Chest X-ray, PA view. Patient: 45 years old, sex F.
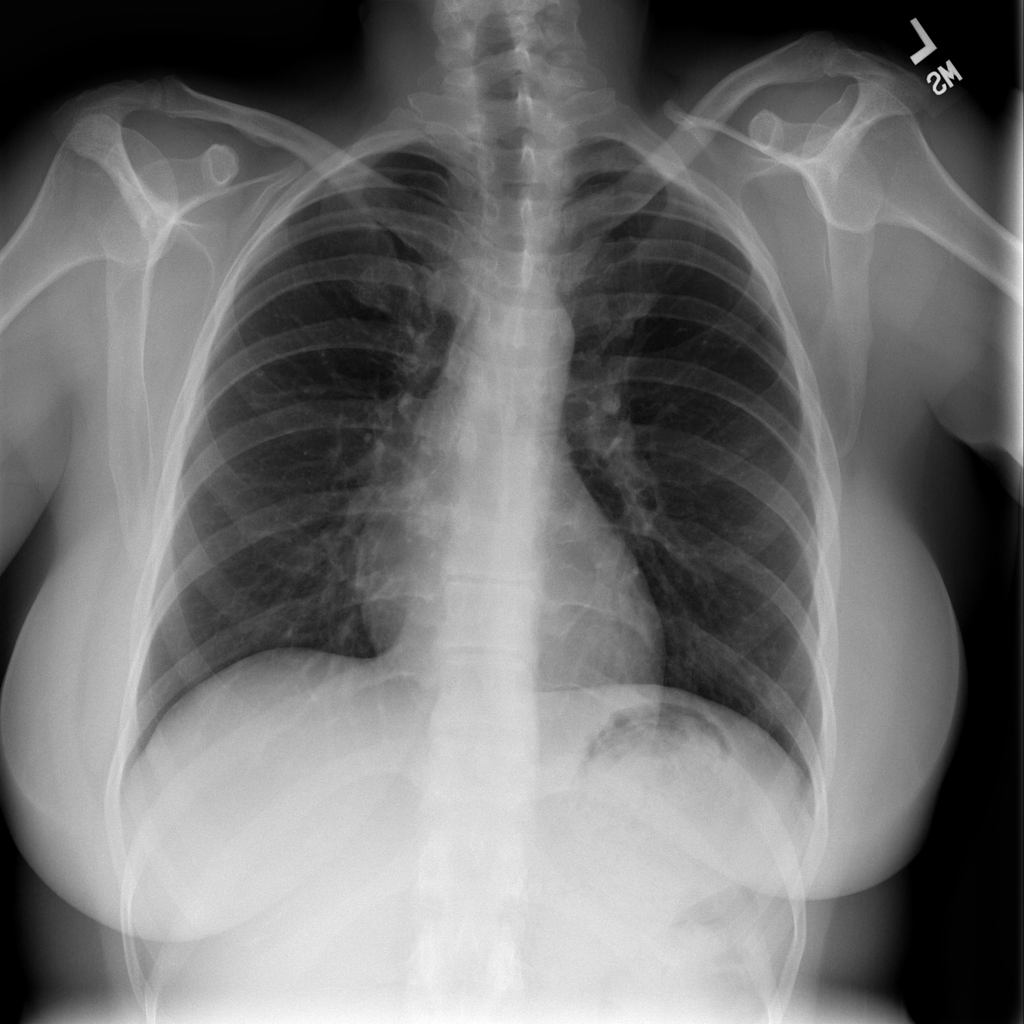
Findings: No Finding